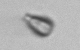
Label: Cryptophyta